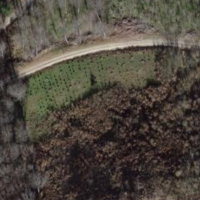
EUNIS habitat code: 41
Species observed at this site:
Lathyrus vernus